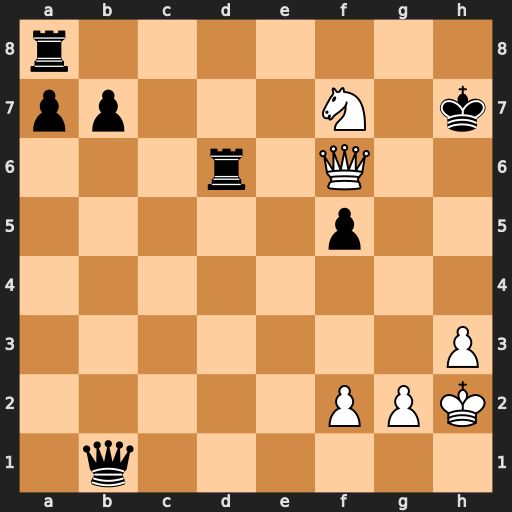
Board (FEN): r7/pp3N1k/3r1Q2/5p2/8/7P/5PPK/1q6
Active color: w
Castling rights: -
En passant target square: -
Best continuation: Ng5+ Kg8 Qf7+ Kh8 Qh7#